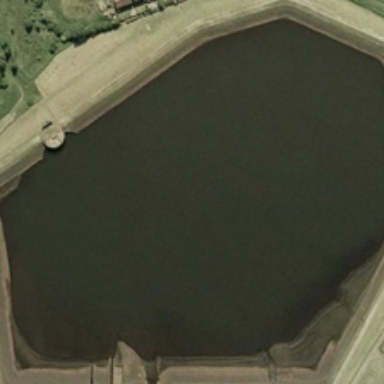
Several green trees and buildings are near a polygonal pond .